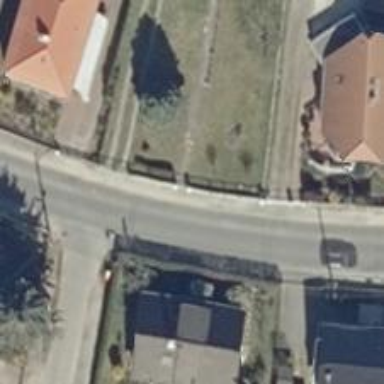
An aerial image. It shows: Residential road with asphalt surface and sidewalks on both sides.